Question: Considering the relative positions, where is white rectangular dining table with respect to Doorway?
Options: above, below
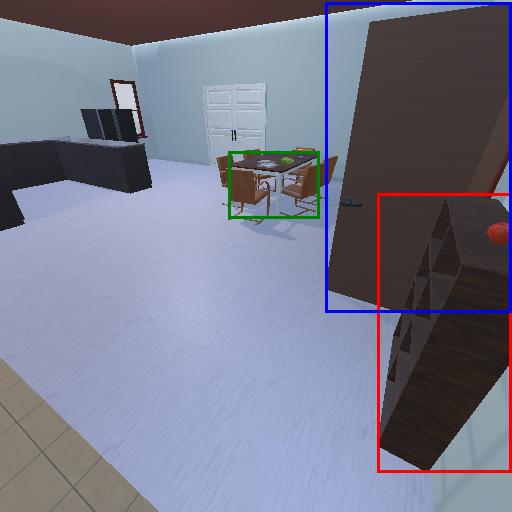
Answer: above